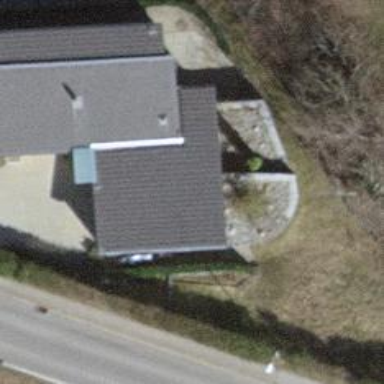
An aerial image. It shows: Simple house.